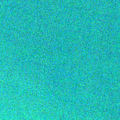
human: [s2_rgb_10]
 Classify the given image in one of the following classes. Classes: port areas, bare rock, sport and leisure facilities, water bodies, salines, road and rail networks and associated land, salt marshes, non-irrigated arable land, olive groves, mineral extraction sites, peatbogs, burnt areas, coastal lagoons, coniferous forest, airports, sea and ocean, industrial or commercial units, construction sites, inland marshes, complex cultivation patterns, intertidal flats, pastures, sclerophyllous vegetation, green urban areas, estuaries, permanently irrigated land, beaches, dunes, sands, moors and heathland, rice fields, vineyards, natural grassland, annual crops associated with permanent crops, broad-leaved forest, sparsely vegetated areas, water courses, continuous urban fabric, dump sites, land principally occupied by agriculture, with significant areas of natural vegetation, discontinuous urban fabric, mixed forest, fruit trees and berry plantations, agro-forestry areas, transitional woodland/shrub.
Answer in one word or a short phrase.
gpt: sea and ocean